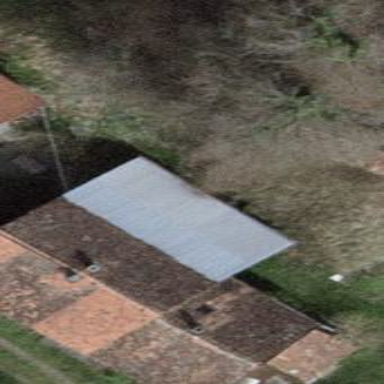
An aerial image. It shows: View of roof of building.